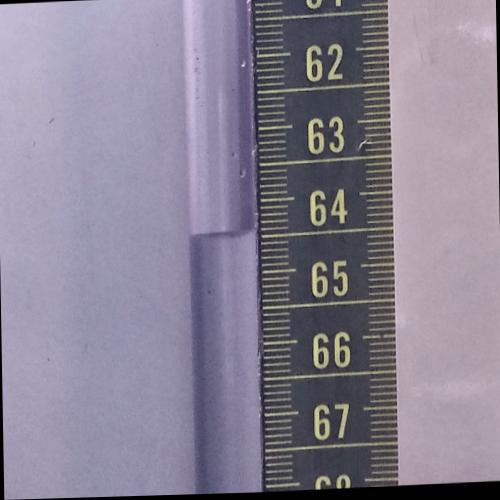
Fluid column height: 64.4 cm